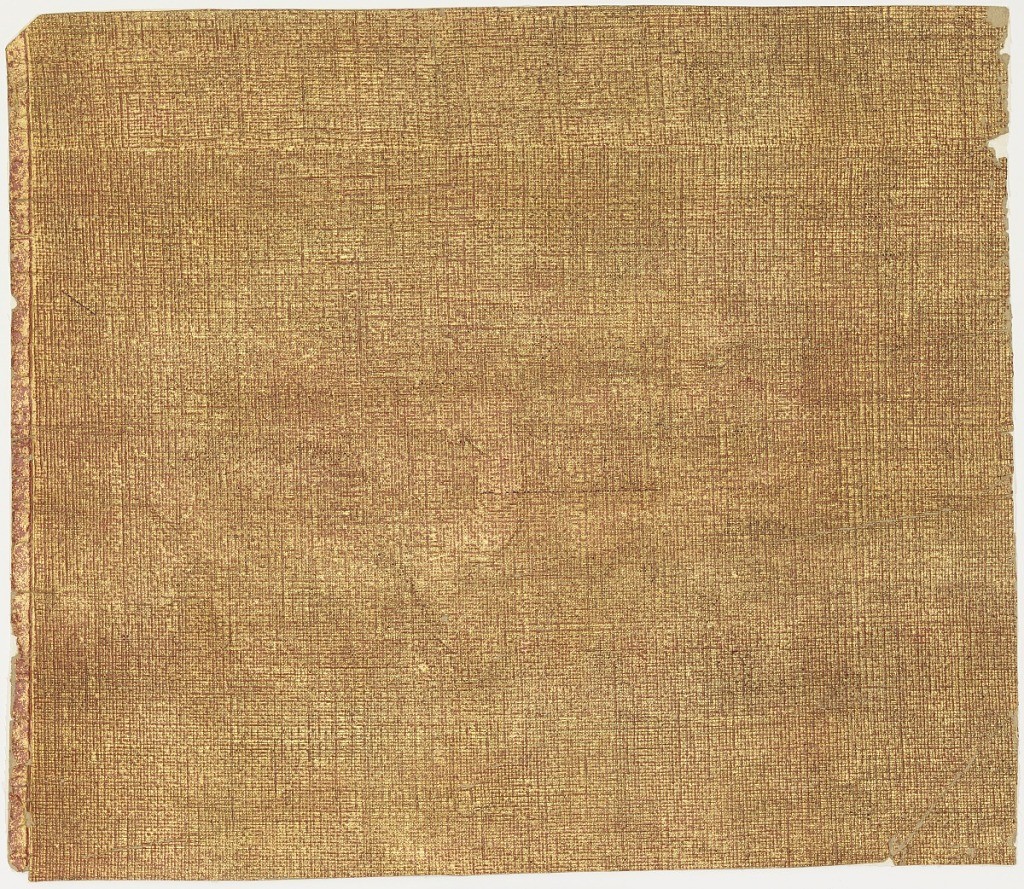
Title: Sidewall
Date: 1905–10
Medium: Machine-printed ?, embossed
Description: Red, varnished, embossed ground which shows through overprinting of gold.